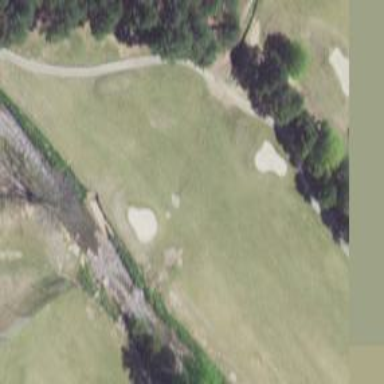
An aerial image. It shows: Grassy area designated as golf fairway.